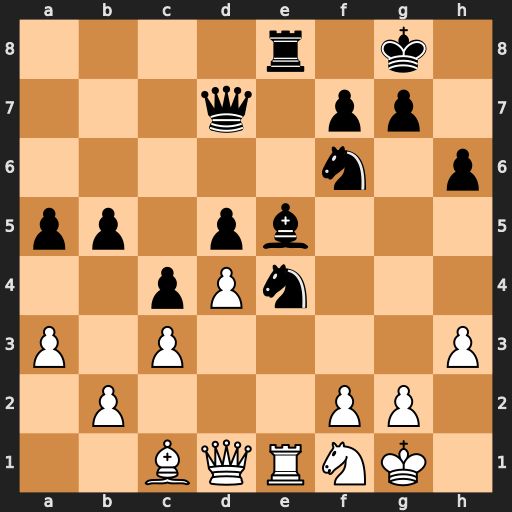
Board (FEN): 4r1k1/3q1pp1/5n1p/pp1pb3/2pPn3/P1P4P/1P3PP1/2BQRNK1
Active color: w
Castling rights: -
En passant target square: -
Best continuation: dxe5 Rxe5 f3 Nxc3 bxc3 Rxe1 Qxe1